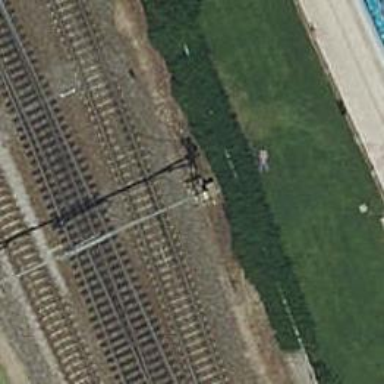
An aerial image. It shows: Railway with electrified contact lines.